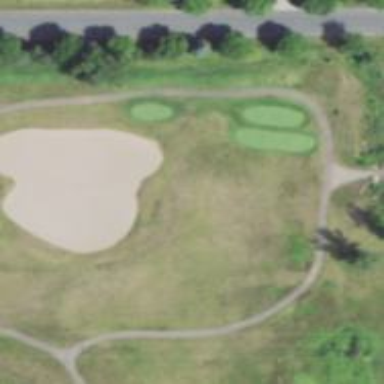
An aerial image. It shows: Sandy area is golf bunker.